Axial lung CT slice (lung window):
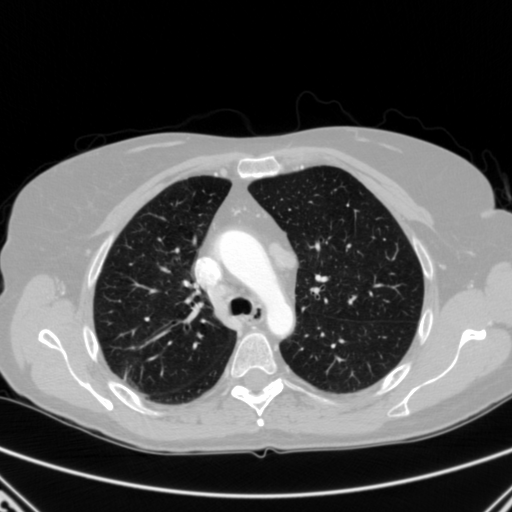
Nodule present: no